Field crop: maize
Growth stage: 1
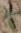
Species: atriplex